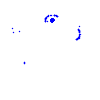
Particle: electron